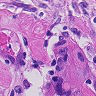
Metastatic tissue present: yes